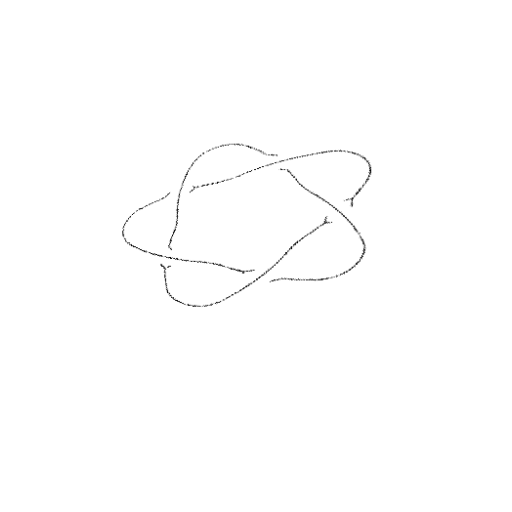
Crossing number: 5